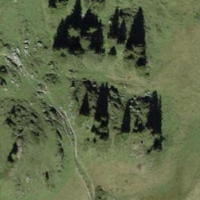
EUNIS habitat code: 23
Species observed at this site:
Omocestus viridulus
Phoenicurus ochruros
Pseudochorthippus parallelus
Phyteuma orbiculare
Gymnadenia rhellicani
Euthystira brachyptera